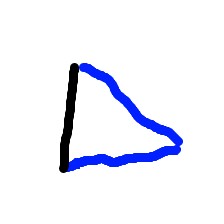
Shape: triangle